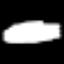
Label: octagon